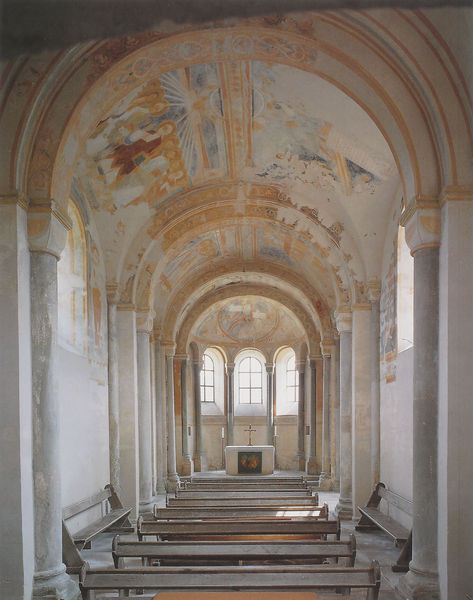
Titel: Romanische Dorfkirche in Idensen
Standort: Idensen, Dorfkirche (EU - D - Nds)
Schlagwörter: gemälde, weiß, gelb, fenster, grau, hell, licht, orange, raum, säule, säulen, gebäude, rot, malerei, alt, lang, innenraum, kirche, sonne, decke, innen, bogen, leer, bank, pilaster, gestühl, wandmalerei, foto, bögen, gewölbe, kreuz, strahlen, altar, bänke, kapitell, mittelschiff, christus, altarraum, fresken, romanik, chor, kapelle, heilige, deckengemälde, fresko, bblau, sakral, sonnen, fenser, romanisch, rundbogenfenster, deckenfresko, kirchgang, pfingstwunder, verrostet, freko, bänkde, rudimentär